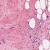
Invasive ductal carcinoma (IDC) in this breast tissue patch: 1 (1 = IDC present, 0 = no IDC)